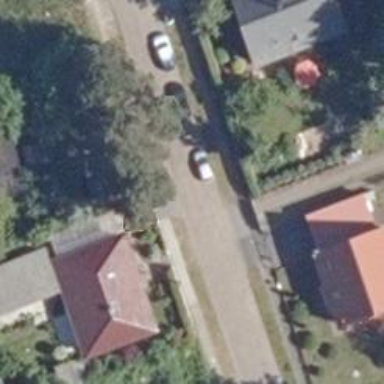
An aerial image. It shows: Residential road with sidewalks on both sides. The parking lanes are parallel to the road.